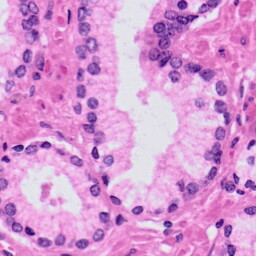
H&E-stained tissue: Prostate